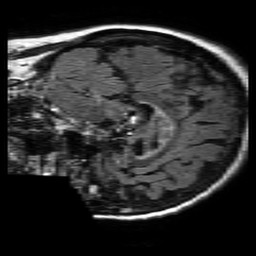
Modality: FLAIR
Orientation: sagittal
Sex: female
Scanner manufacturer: philips
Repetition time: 11 s
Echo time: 0.125 s